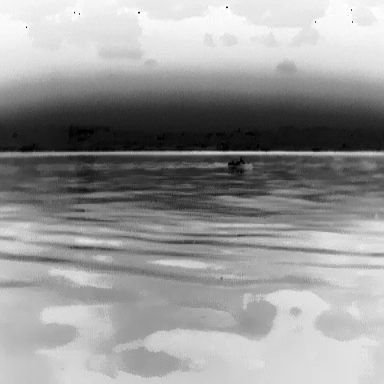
There is a warship in the infrared image.